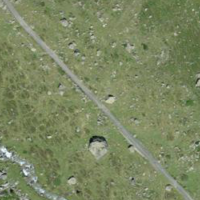
EUNIS habitat code: 26
Species observed at this site:
Cinclus cinclus